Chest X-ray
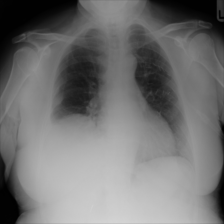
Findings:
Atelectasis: negative
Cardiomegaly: negative
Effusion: positive
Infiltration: negative
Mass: negative
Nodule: negative
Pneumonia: negative
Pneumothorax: negative
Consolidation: negative
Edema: negative
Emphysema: negative
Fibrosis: negative
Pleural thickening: negative
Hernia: negative